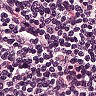
Metastatic tissue present: no